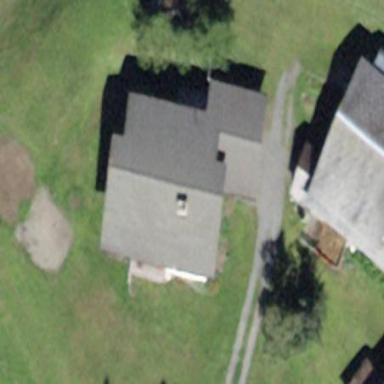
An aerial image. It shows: Building with tile roof.